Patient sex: F
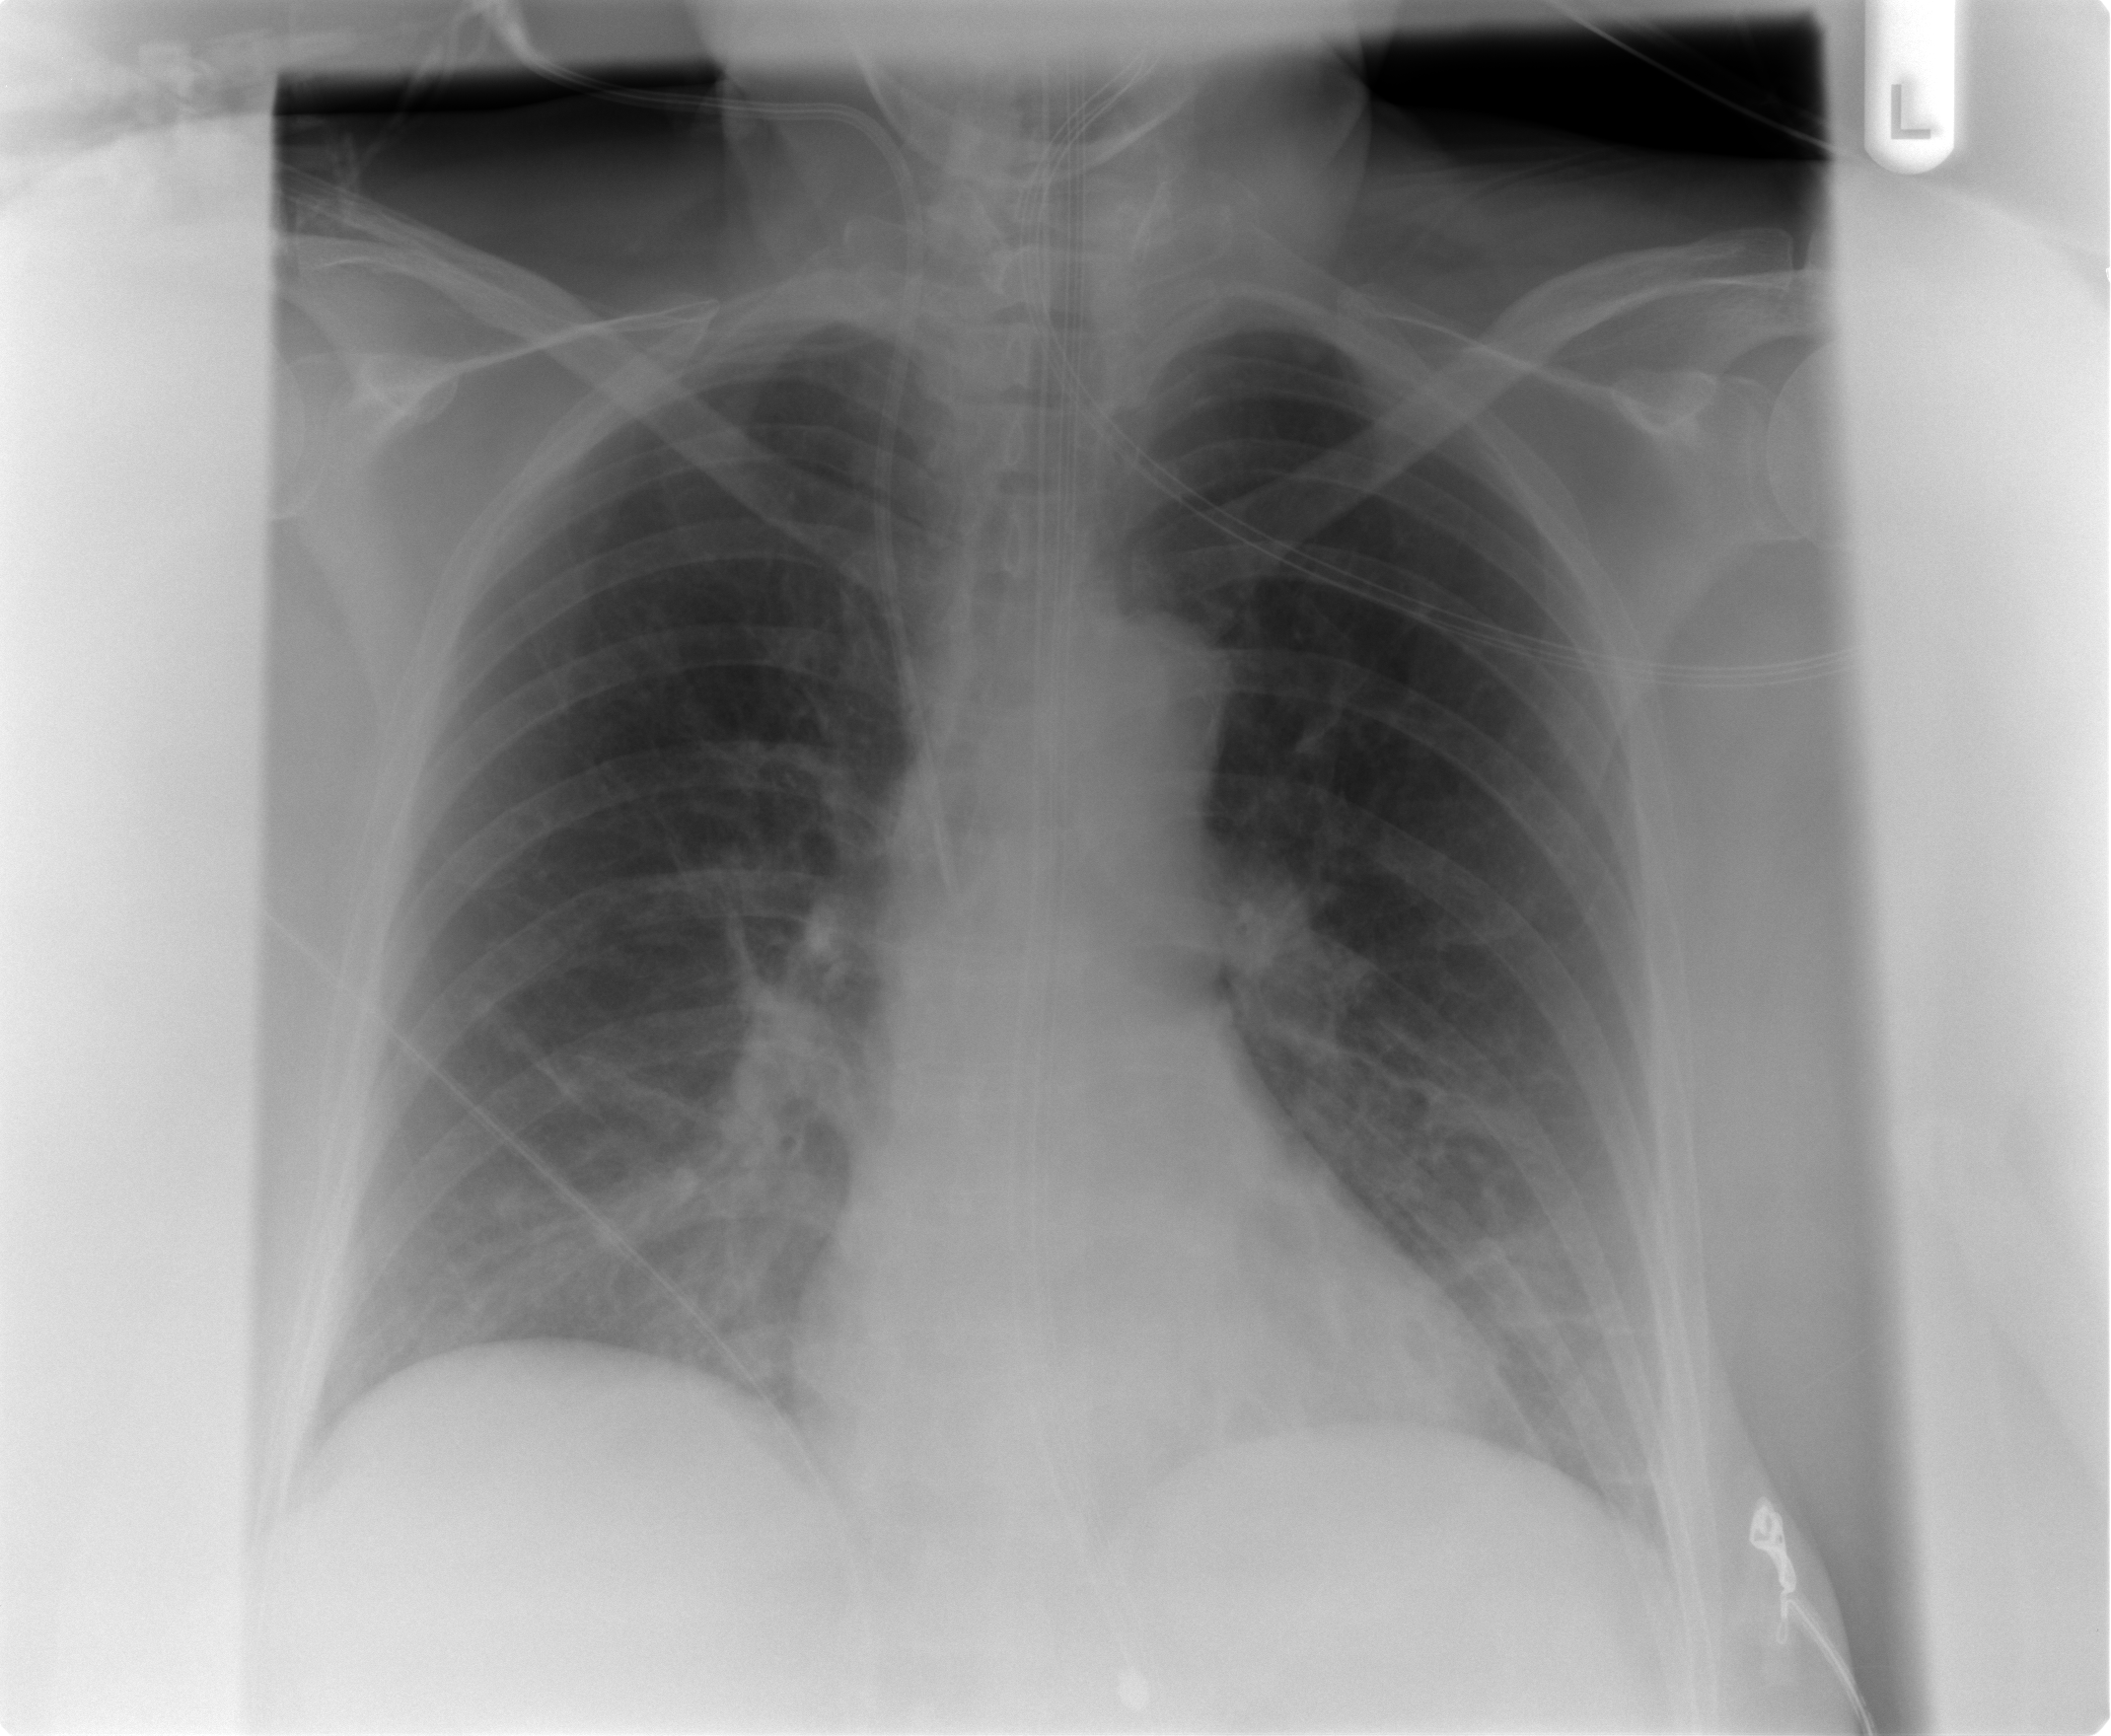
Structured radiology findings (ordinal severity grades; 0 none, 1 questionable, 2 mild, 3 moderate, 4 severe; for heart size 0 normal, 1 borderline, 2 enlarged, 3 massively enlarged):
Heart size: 0
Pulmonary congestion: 0
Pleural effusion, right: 0
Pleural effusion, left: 0
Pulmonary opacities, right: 0
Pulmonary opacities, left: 0
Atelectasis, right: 0
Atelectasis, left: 2